Field crop: maize
Growth stage: 2
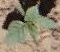
Species: datura